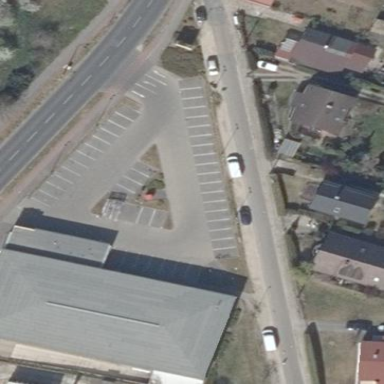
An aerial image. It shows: Retail building housing supermarket.